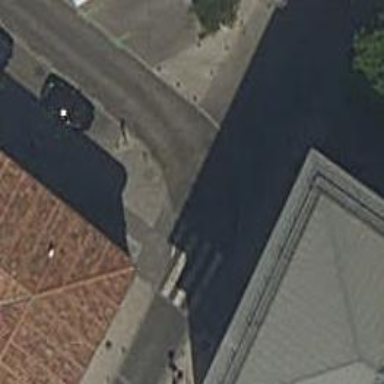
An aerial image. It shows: Kerb barrier.